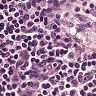
Metastatic tissue present: no